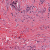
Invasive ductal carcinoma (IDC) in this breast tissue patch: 1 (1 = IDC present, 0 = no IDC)